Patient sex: M
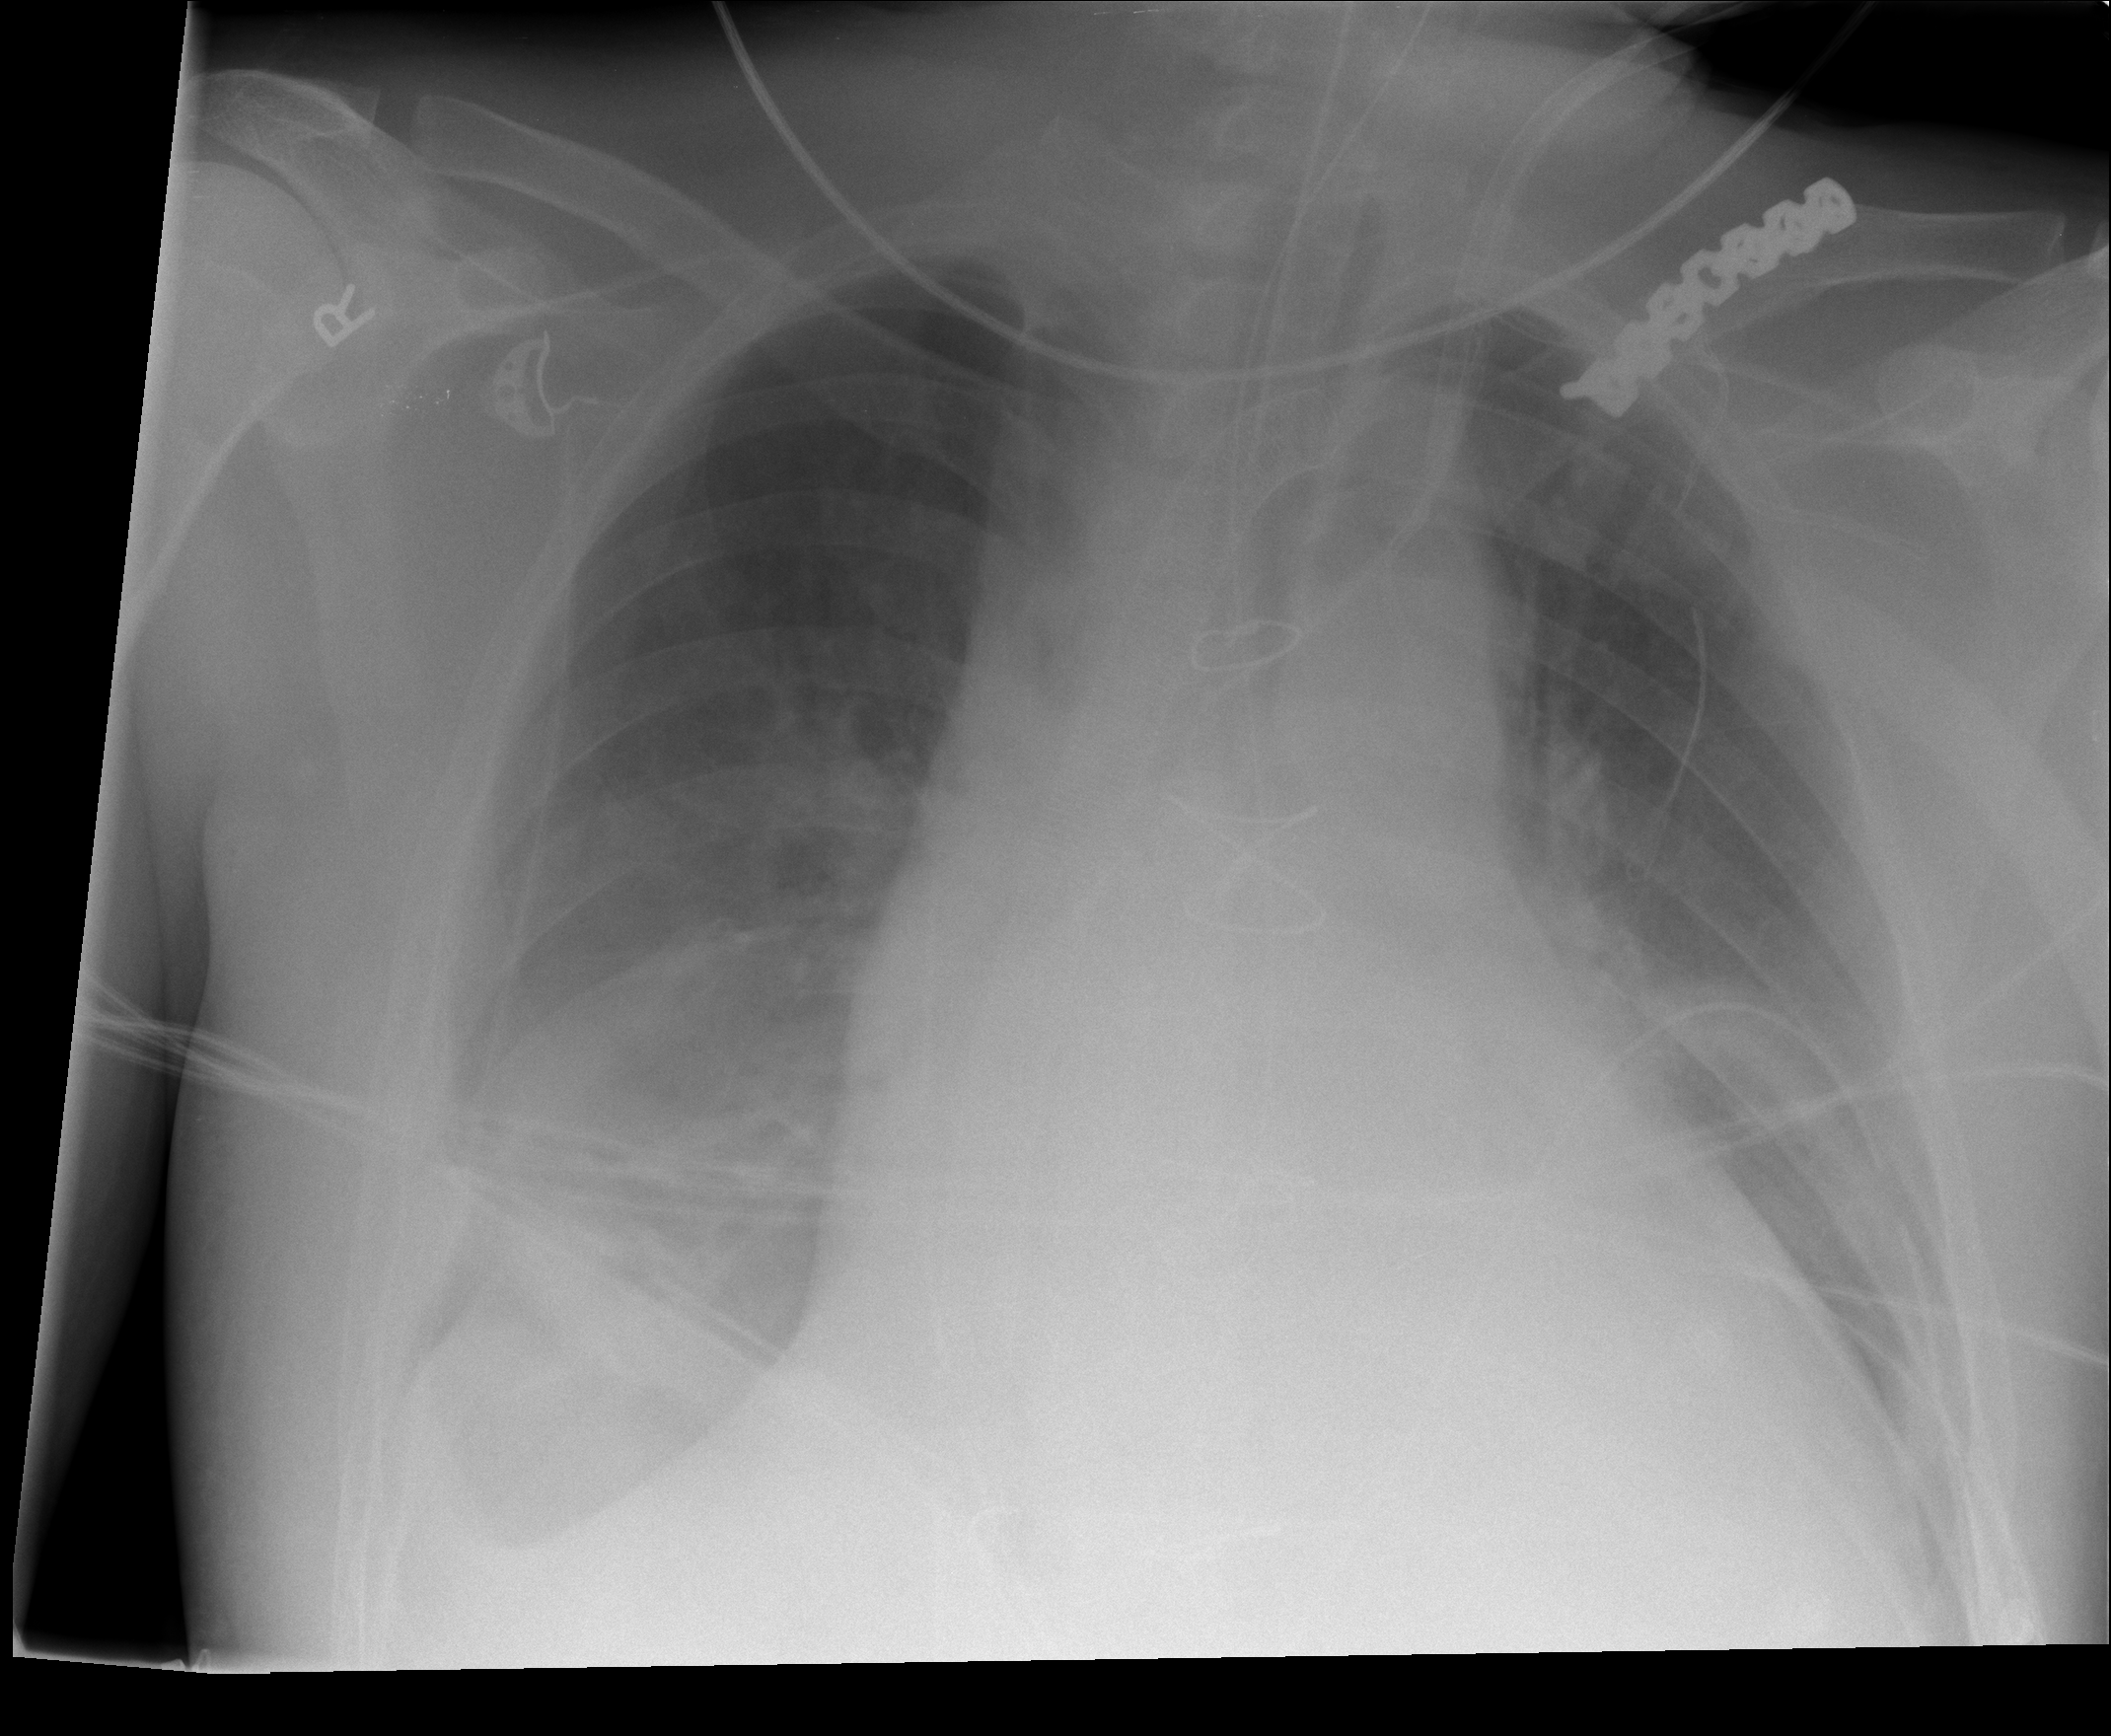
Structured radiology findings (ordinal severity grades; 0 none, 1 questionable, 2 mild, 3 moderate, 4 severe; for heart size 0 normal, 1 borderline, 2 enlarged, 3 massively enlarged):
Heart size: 2
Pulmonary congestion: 0
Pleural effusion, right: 2
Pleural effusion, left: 2
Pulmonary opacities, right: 2
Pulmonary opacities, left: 0
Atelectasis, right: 2
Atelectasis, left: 2